Field crop: maize
Growth stage: 2
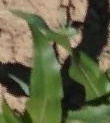
Species: maize